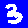
Digit: 3